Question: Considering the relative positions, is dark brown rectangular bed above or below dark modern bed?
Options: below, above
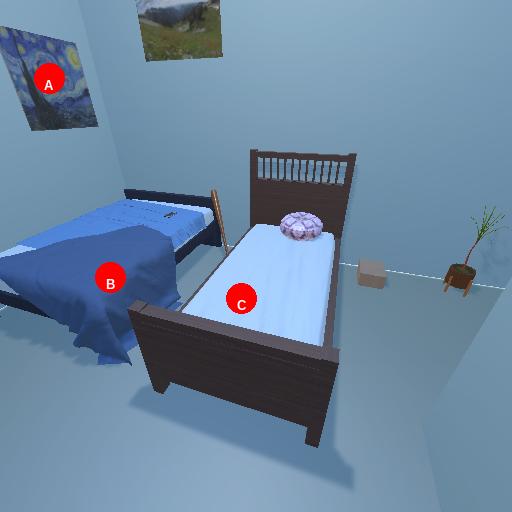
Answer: below